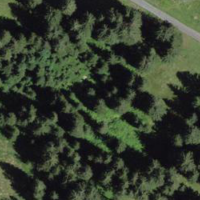
EUNIS habitat code: 26
Species observed at this site:
Equisetum sylvaticum